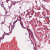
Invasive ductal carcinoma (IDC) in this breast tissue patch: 0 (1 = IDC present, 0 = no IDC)